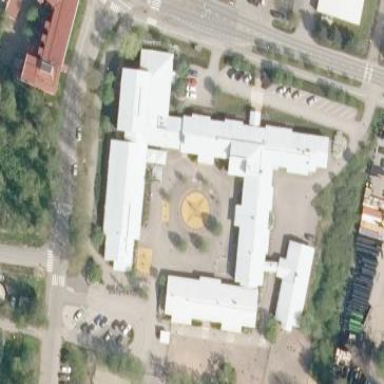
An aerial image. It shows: School.